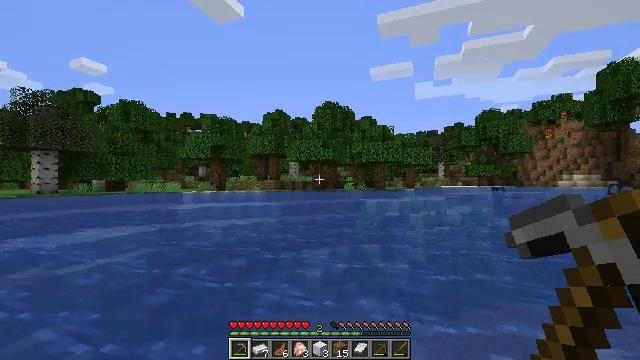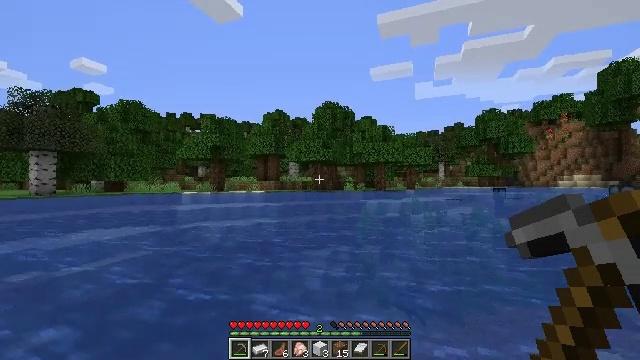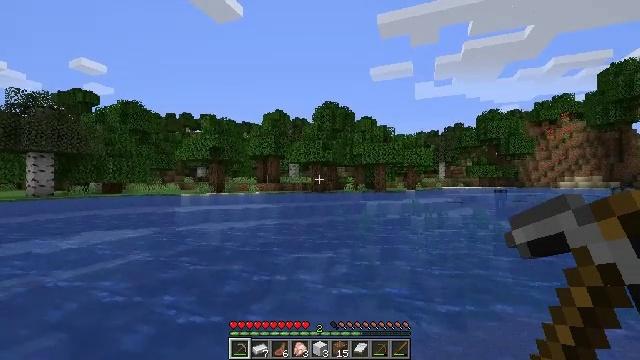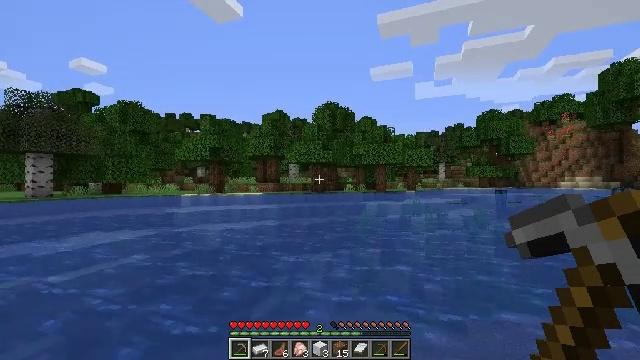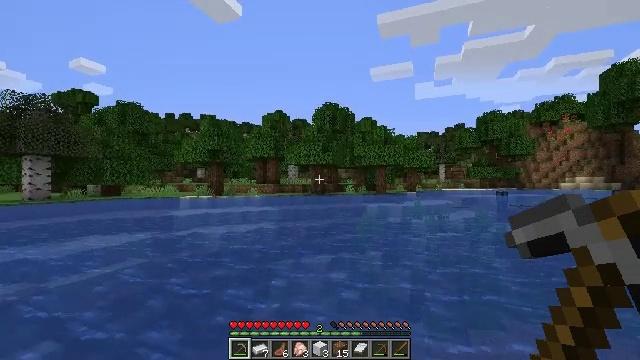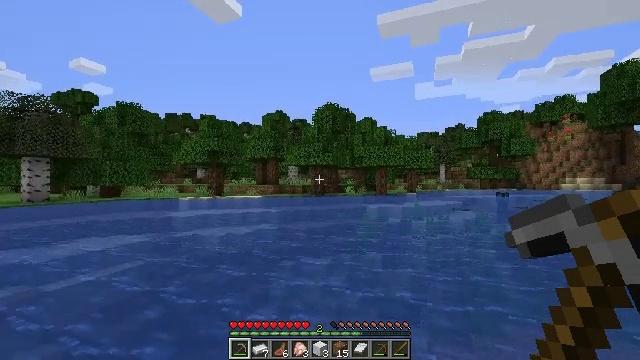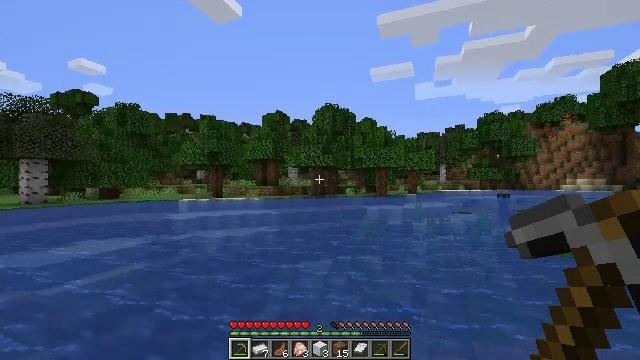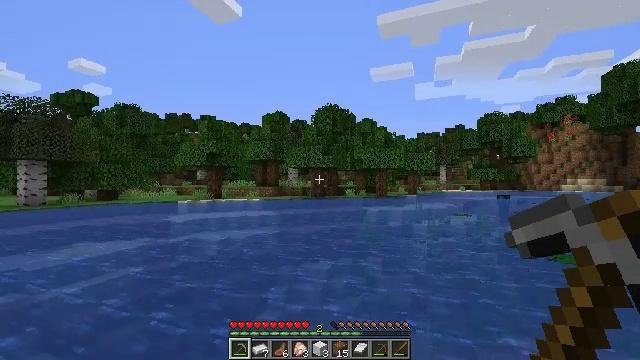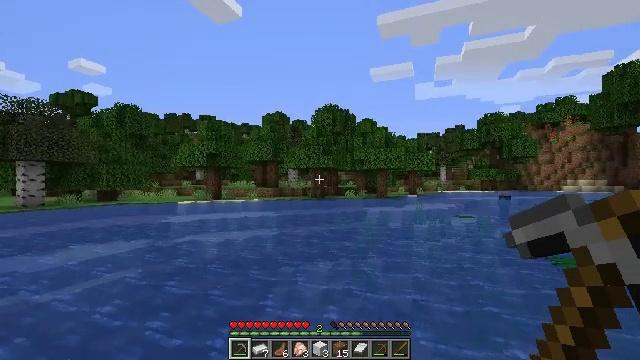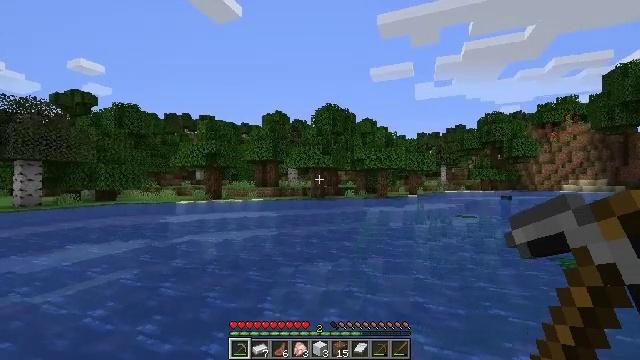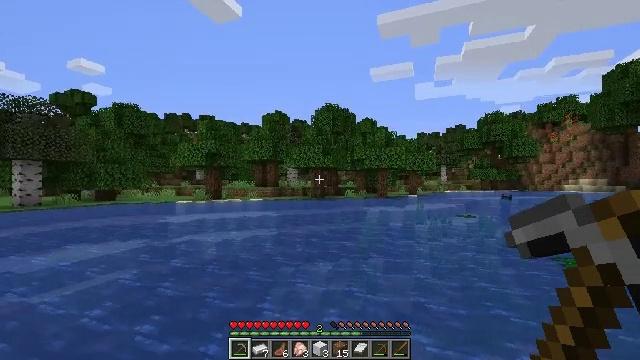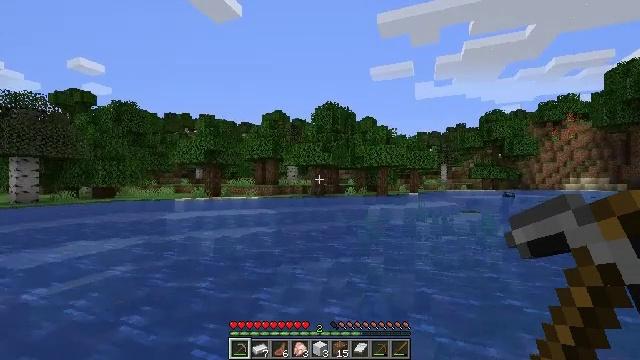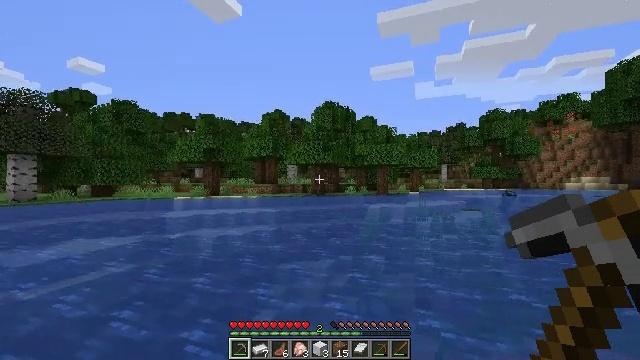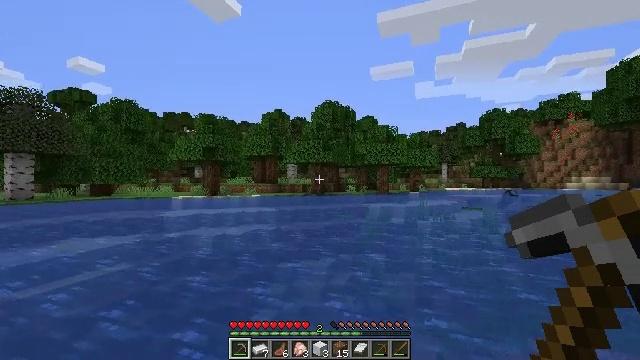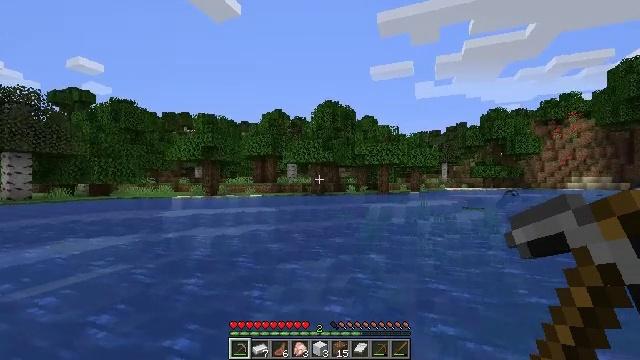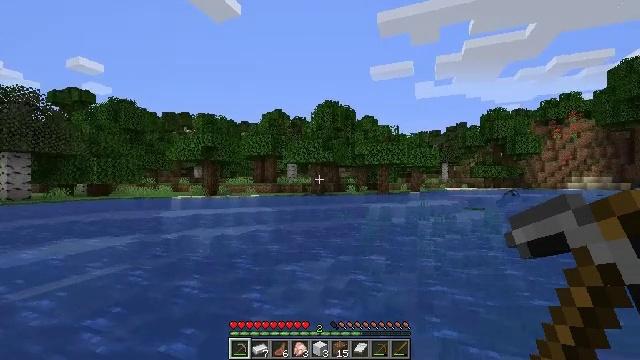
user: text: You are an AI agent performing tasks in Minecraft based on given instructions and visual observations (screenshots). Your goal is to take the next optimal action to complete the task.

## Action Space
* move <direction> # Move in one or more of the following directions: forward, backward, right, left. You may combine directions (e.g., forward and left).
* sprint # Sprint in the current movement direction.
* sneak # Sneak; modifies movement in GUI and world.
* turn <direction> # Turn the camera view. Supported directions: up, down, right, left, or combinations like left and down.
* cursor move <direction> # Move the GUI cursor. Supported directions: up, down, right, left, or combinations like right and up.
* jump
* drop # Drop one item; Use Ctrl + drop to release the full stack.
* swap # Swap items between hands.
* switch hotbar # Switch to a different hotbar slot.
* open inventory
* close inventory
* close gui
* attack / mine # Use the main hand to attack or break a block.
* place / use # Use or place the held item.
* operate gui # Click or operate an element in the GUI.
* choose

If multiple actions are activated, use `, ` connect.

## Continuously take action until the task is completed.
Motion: motion action
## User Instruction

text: Attack the chest to pick it up.
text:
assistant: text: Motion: move forward, jump
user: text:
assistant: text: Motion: move forward, jump
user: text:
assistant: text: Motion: move forward, jump
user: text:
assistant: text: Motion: move forward, jump
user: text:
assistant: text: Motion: move forward, jump
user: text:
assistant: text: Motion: move forward, jump
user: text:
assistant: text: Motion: move forward, jump
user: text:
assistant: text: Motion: move forward, jump
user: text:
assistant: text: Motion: move forward, jump
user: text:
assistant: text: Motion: move forward, jump
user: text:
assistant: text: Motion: move forward, jump
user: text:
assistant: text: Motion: move forward, jump
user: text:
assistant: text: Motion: move forward, jump
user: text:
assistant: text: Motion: move forward, jump
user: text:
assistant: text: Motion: move forward, jump
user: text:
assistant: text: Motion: move forward, jump
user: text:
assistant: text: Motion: move forward, jump
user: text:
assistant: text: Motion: move forward, jump
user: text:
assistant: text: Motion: move forward, jump
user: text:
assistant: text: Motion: move forward, jump
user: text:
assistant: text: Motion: move forward, jump
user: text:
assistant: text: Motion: move forward, jump
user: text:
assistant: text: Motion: move forward, jump
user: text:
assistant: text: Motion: move forward, jump
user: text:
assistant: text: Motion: move forward, jump
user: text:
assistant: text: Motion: move forward, jump
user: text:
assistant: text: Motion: move forward, jump
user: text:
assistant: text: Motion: move forward, jump
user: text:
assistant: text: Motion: move forward, jump
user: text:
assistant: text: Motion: move forward, jump